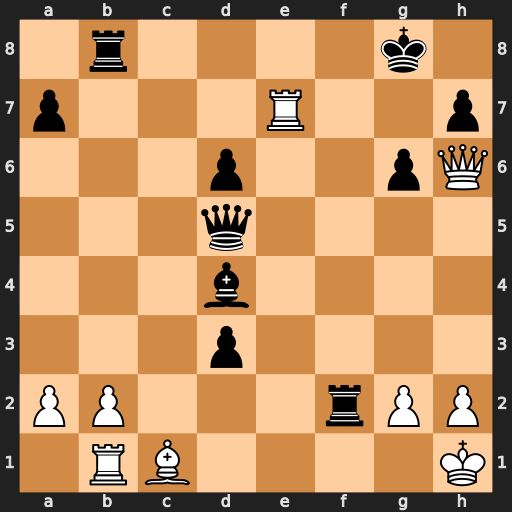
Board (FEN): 1r4k1/p3R2p/3p2pQ/3q4/3b4/3p4/PP3rPP/1RB4K
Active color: w
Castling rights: -
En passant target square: -
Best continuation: Qxh7+ Kf8 Bh6+ Bg7 Qxg7#